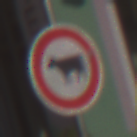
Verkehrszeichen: VerbotViehtrieb
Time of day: MorningAfternoon
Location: Outdoor (Special)
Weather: PartlyCloudy
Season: NotSpecified
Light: Natural